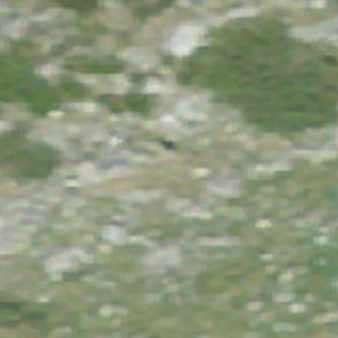
Label: other